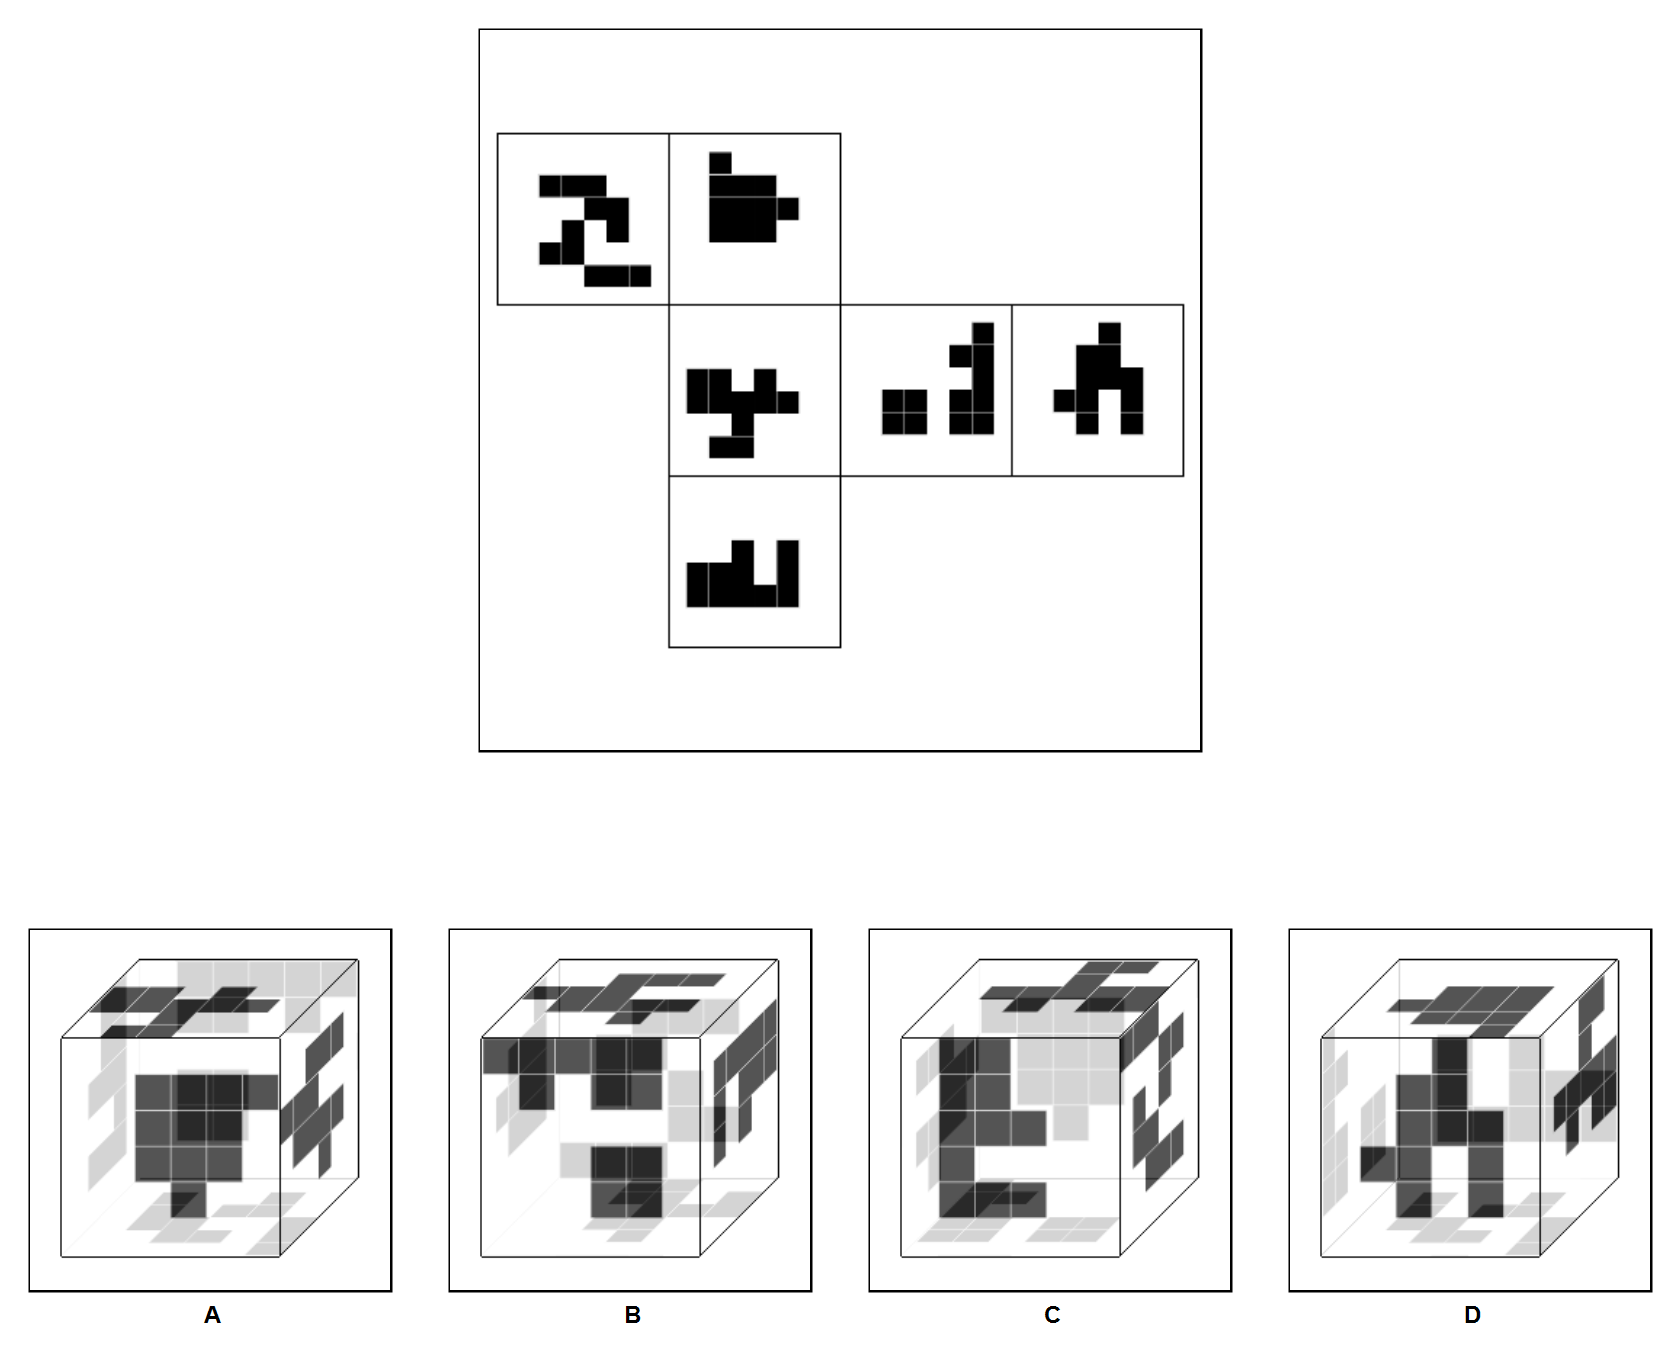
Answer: B